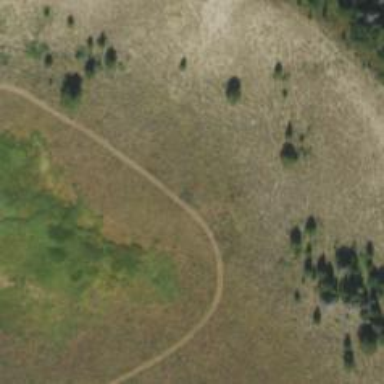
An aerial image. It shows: Trail road suitable for tracking.